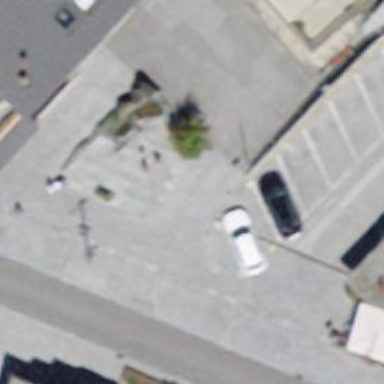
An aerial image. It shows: Fountain.